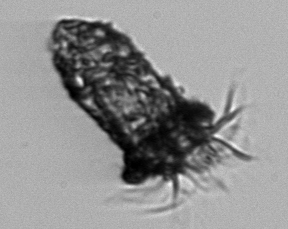
Label: Tintinnopsis